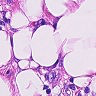
Metastatic tissue present: yes